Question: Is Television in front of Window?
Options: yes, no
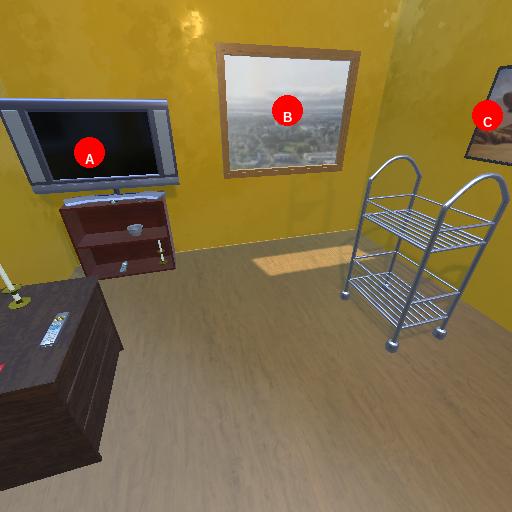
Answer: yes